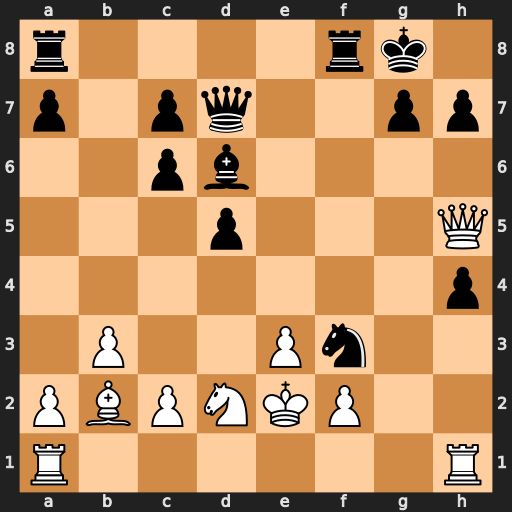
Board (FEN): r4rk1/p1pq2pp/2pb4/3p3Q/7p/1P2Pn2/PBPNKP2/R6R
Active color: w
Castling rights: -
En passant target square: -
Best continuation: Nxf3 Qf5 Qxf5